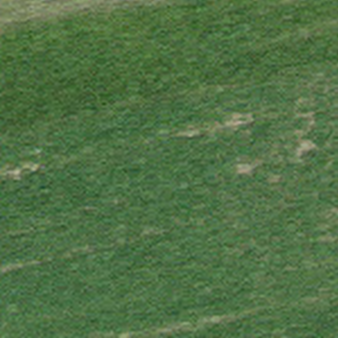
Label: other